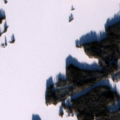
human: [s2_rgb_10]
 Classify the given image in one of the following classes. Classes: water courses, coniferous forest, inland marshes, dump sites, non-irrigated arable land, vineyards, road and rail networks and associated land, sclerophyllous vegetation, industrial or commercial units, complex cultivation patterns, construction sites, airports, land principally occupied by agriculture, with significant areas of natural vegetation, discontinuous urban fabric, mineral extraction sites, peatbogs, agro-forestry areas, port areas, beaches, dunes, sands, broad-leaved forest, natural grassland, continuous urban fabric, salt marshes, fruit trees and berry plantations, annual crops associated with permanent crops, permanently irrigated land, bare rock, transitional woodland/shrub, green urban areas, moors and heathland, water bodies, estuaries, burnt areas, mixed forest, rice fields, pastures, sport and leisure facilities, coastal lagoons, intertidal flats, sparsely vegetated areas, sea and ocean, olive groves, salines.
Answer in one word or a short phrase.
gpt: coniferous forest, mixed forest, water bodies